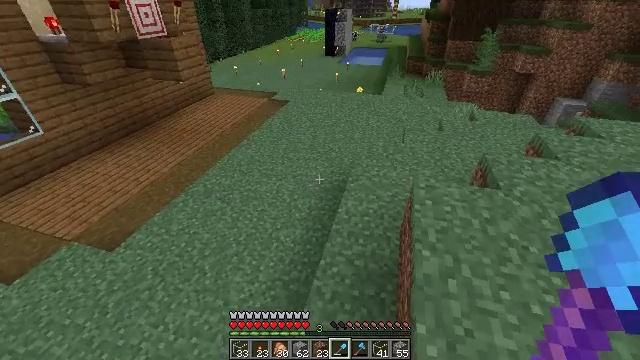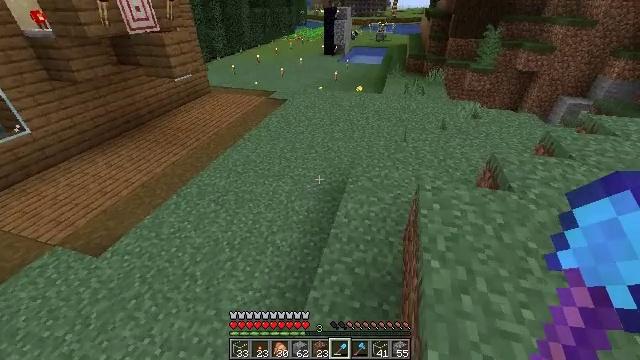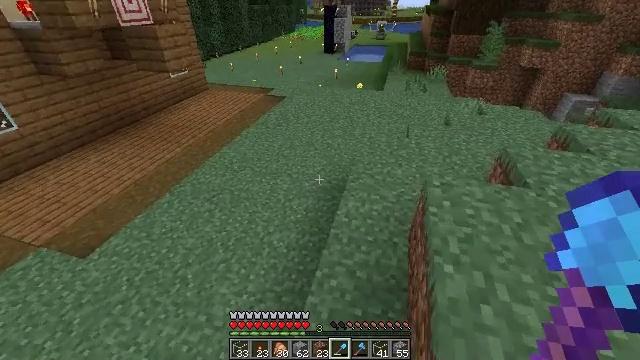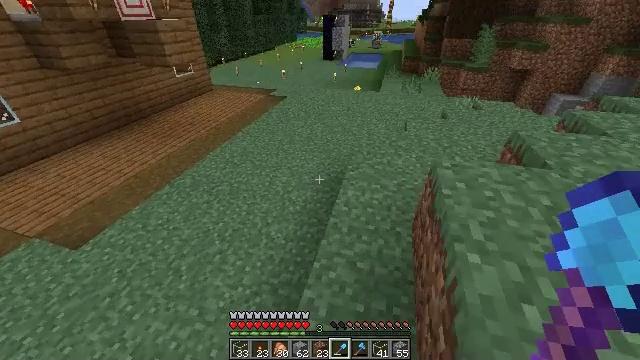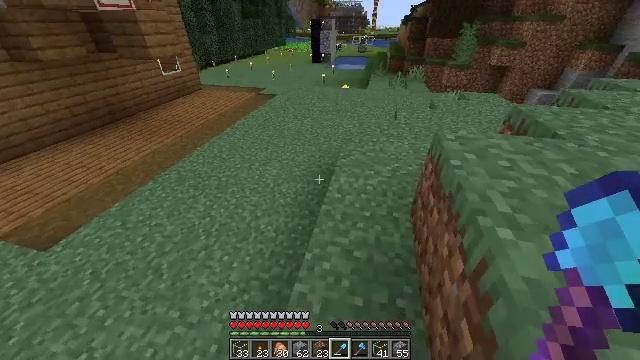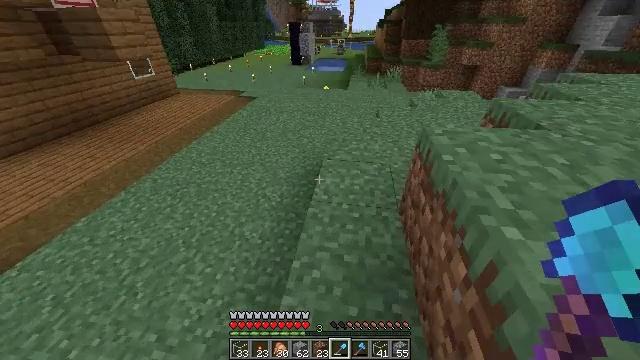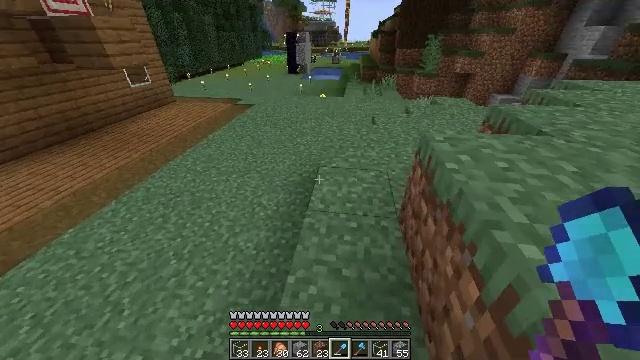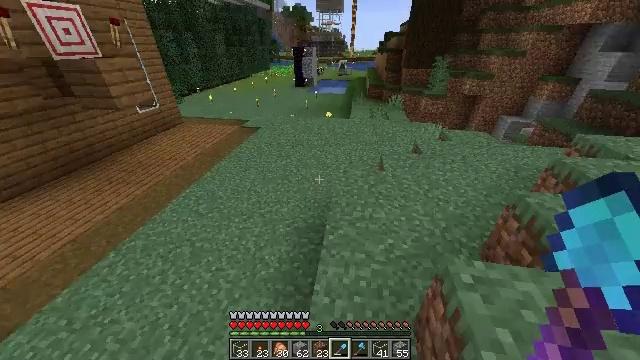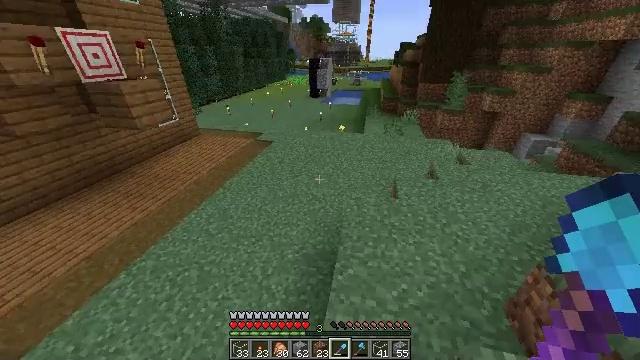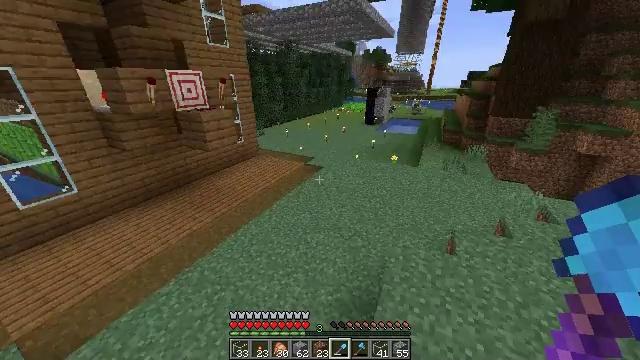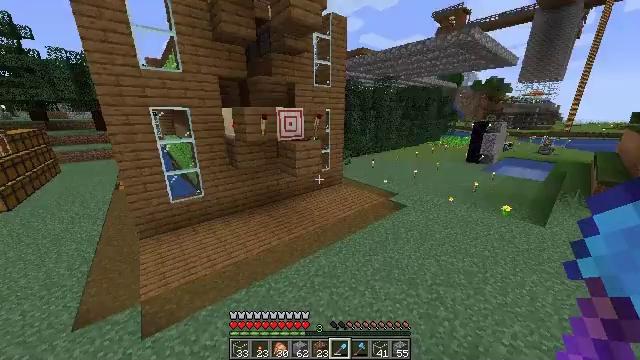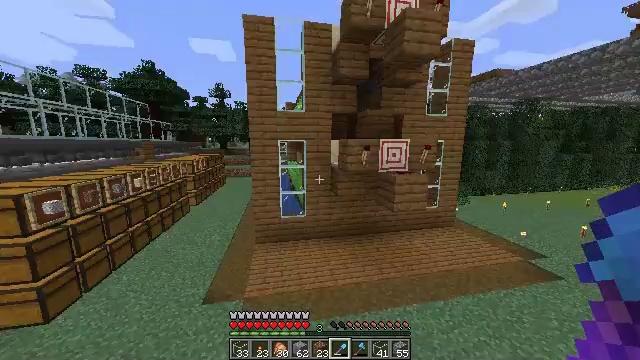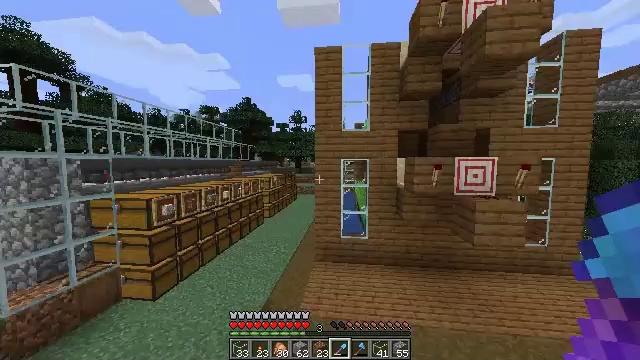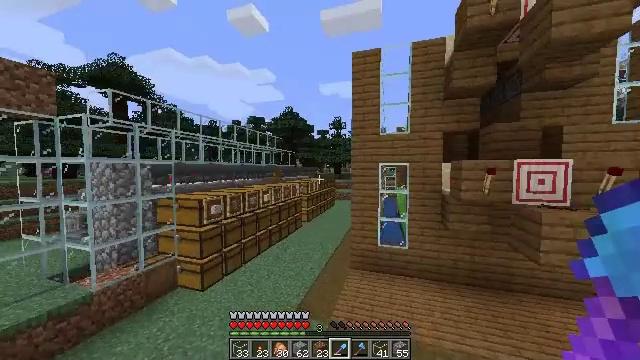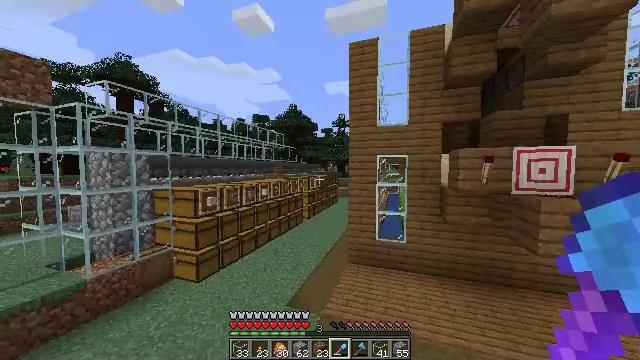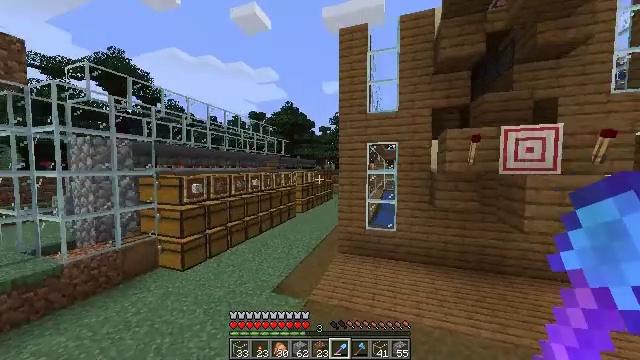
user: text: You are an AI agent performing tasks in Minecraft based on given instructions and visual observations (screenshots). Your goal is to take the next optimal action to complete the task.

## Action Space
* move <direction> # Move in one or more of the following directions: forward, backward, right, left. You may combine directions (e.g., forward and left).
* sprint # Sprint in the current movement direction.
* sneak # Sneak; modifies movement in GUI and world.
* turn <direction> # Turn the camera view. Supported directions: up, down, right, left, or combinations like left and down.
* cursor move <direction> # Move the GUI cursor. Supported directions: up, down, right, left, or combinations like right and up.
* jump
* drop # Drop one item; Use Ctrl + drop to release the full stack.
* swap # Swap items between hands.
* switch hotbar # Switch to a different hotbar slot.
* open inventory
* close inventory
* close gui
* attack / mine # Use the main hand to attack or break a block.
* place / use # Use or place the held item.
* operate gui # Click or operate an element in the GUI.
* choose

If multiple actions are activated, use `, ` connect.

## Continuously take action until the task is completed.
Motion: motion action
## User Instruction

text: Remove the glass to use the space.
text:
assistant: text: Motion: move forward, jump
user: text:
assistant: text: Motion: move forward, sprint, jump
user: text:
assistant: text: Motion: move forward, sprint, jump
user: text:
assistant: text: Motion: move forward, sprint, turn right, jump
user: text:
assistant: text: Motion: move forward, sprint, turn right, jump
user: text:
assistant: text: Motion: move forward, turn up, jump
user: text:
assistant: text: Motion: move forward, turn left, jump
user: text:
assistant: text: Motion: move forward, turn left and up, jump
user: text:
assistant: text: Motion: move forward, turn left and up, jump
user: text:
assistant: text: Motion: move forward, turn left and up, jump
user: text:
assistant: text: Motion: move forward, turn left and up, jump
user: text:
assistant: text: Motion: move forward, turn left and up
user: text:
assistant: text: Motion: move forward, turn left and up
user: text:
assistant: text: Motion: move forward, turn left
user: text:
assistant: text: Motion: no_op
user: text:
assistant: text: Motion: no_op
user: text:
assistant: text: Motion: move right
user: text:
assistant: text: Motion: move right
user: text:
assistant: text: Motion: move right, turn left
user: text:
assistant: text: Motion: move right, turn left and up
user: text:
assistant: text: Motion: move right, turn left and up
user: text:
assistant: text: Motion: move right, turn left and up
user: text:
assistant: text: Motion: turn left and up
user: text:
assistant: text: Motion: turn left
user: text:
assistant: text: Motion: no_op
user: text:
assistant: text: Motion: no_op
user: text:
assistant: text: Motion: no_op
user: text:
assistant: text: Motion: no_op
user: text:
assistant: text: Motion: no_op
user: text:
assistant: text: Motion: no_op